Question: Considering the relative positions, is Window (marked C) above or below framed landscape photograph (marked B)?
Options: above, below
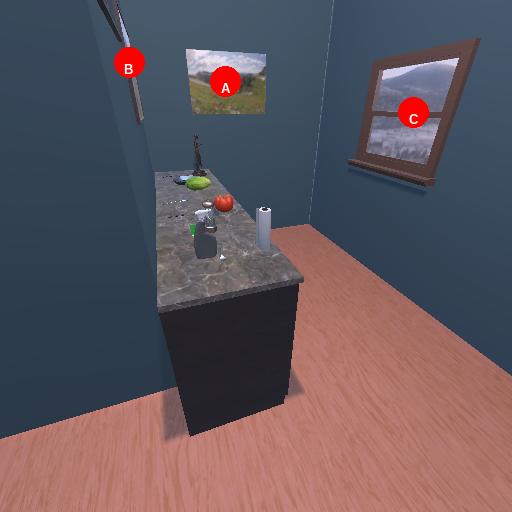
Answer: above